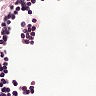
Metastatic tissue present: no